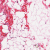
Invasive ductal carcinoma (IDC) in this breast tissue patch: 0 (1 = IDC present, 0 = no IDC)